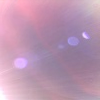
Label: sunburn